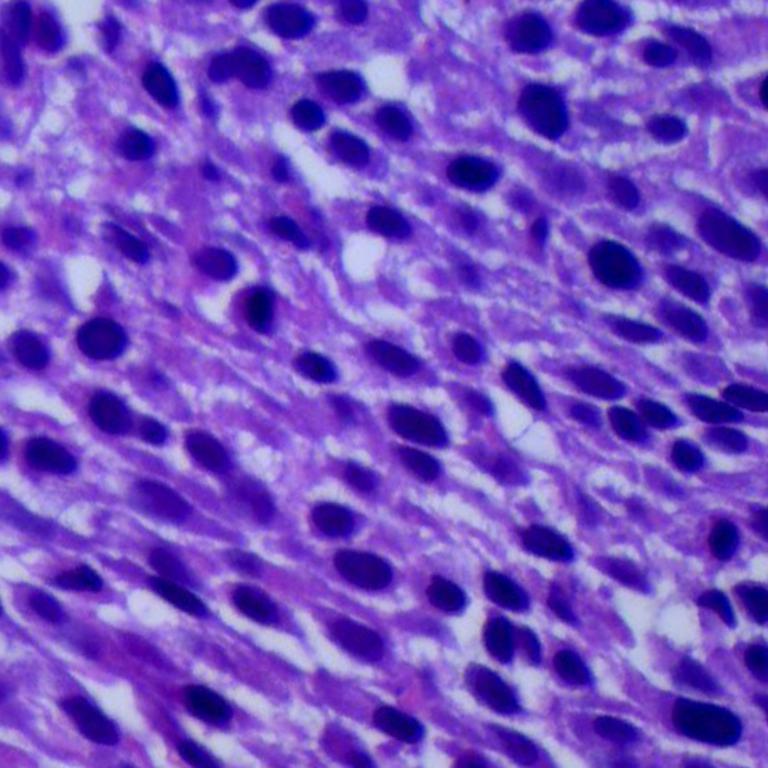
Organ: lung
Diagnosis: squamous carcinomas